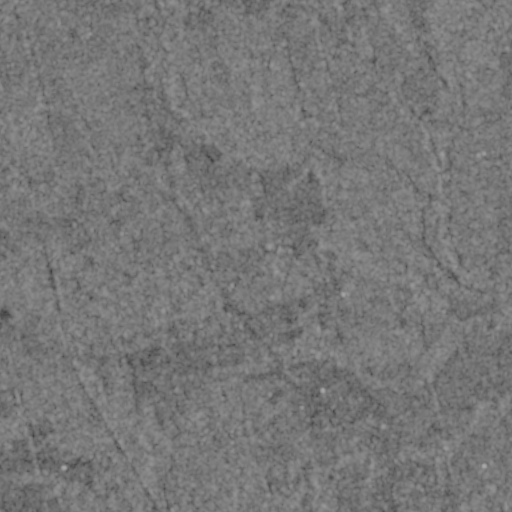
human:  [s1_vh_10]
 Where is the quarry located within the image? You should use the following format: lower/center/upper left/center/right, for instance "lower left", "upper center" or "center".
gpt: The quarry is located in the lower left of the image.
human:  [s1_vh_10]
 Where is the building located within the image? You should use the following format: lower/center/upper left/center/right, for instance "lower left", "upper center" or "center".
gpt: There is no building in the image.

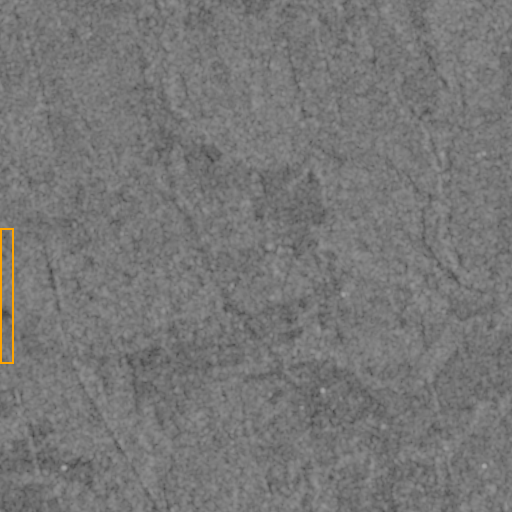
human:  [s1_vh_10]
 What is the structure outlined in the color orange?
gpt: The structure outlined in orange is a quarry.
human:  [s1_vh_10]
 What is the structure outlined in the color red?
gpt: There is no red outline.